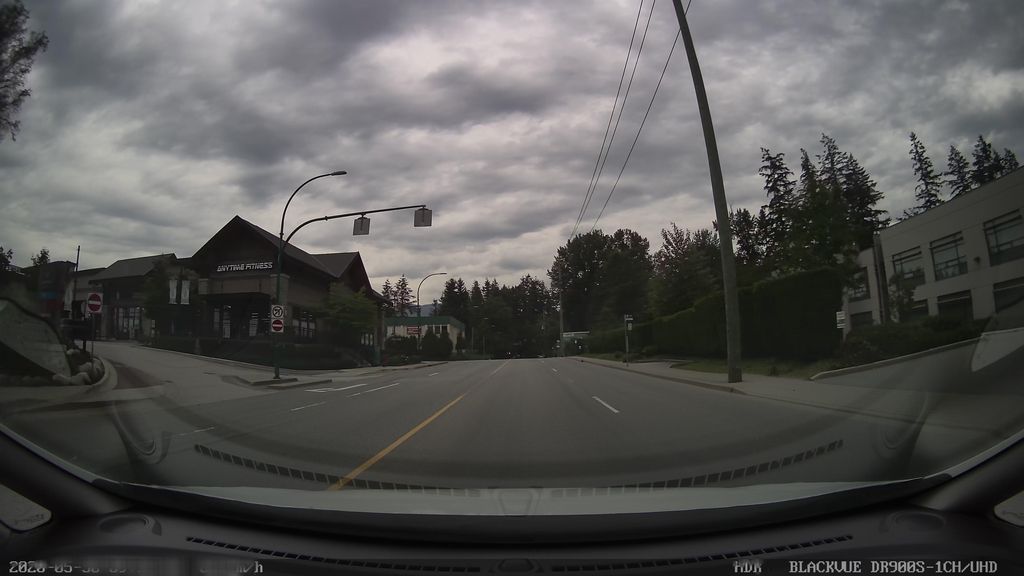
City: vancouver